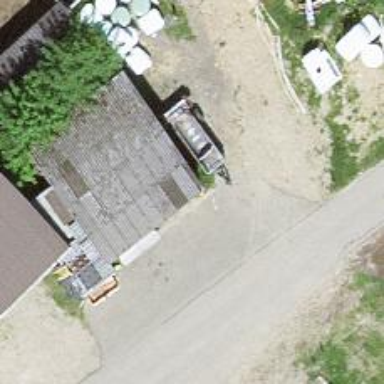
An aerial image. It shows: Shed building.